Question: I'm havng this small problem with my dropdown menu.
I need the width fit the content inside the content
In my css I'm using
'''
width: -ms-max-content;
width: -webkit-max-content;
width: -moz-max-content;
width: -o-max-content;
'''
But it's not working on IE, is there another method for doing this?
Thanks

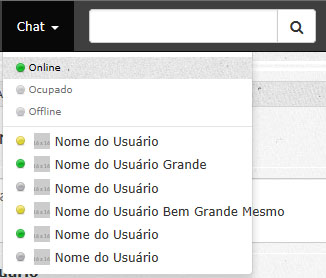
Answer: Get rid of the 'pull-left' classes on your images, then it will work without having to use 'max-content'.
<URL>